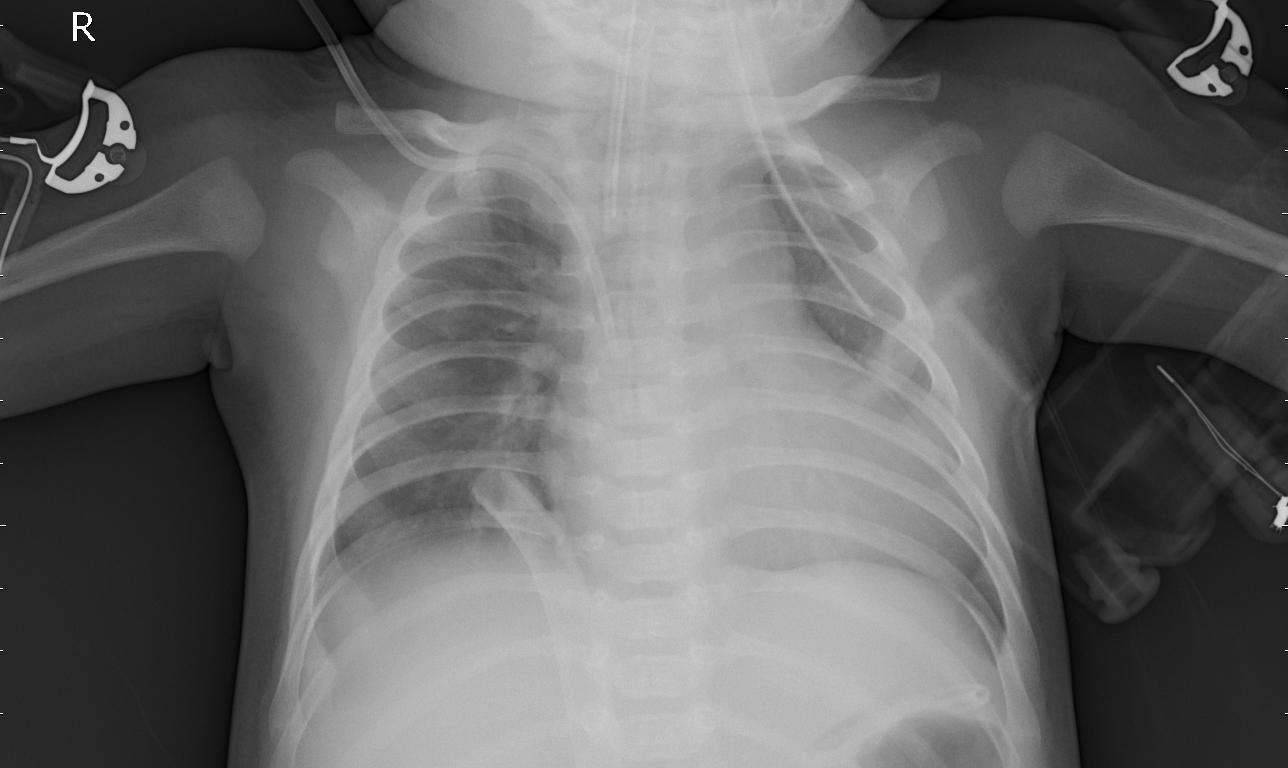
Diagnosis: PNEUMONIA